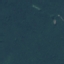
Land use / land cover class: Forest